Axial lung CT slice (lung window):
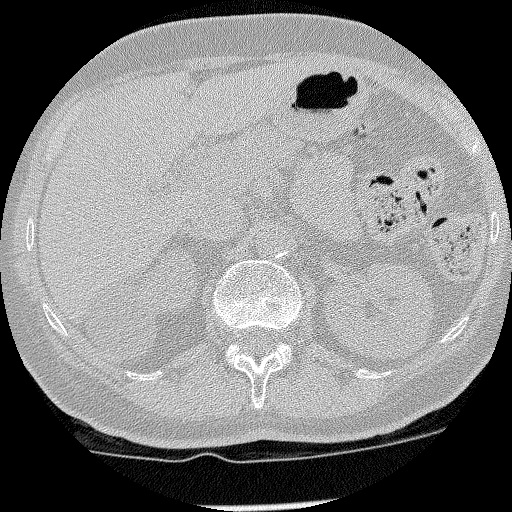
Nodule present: no